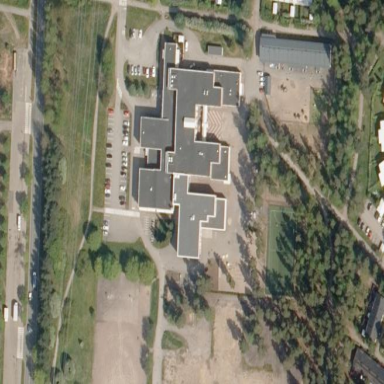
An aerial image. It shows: Public building.